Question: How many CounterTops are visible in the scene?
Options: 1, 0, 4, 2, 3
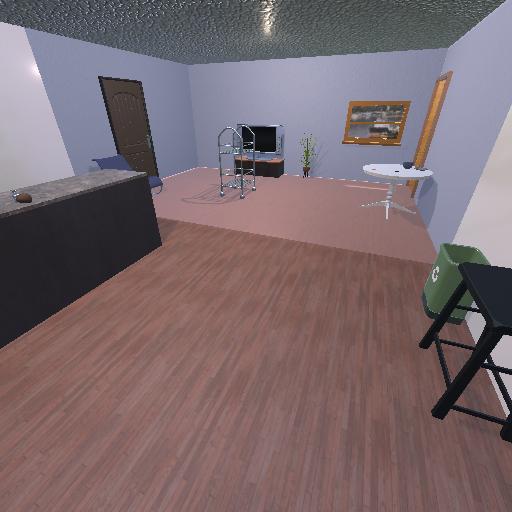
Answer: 1